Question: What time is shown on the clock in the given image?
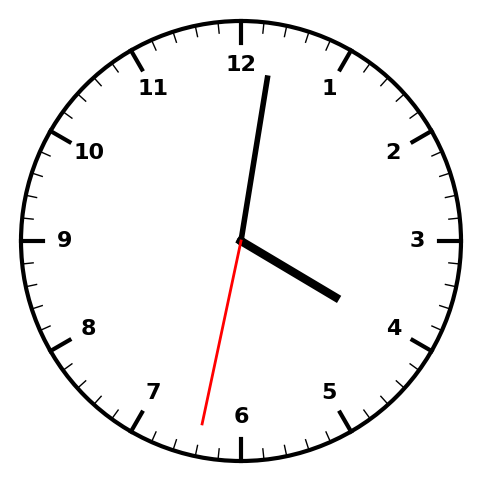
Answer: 04:01:32